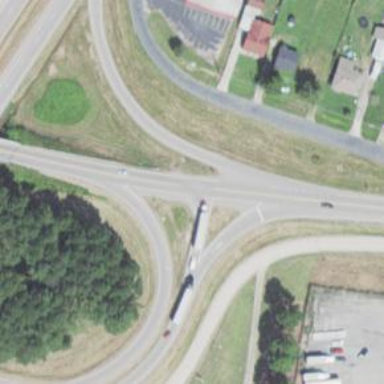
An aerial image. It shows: Trunk link highway.